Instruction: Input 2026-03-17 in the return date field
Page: home
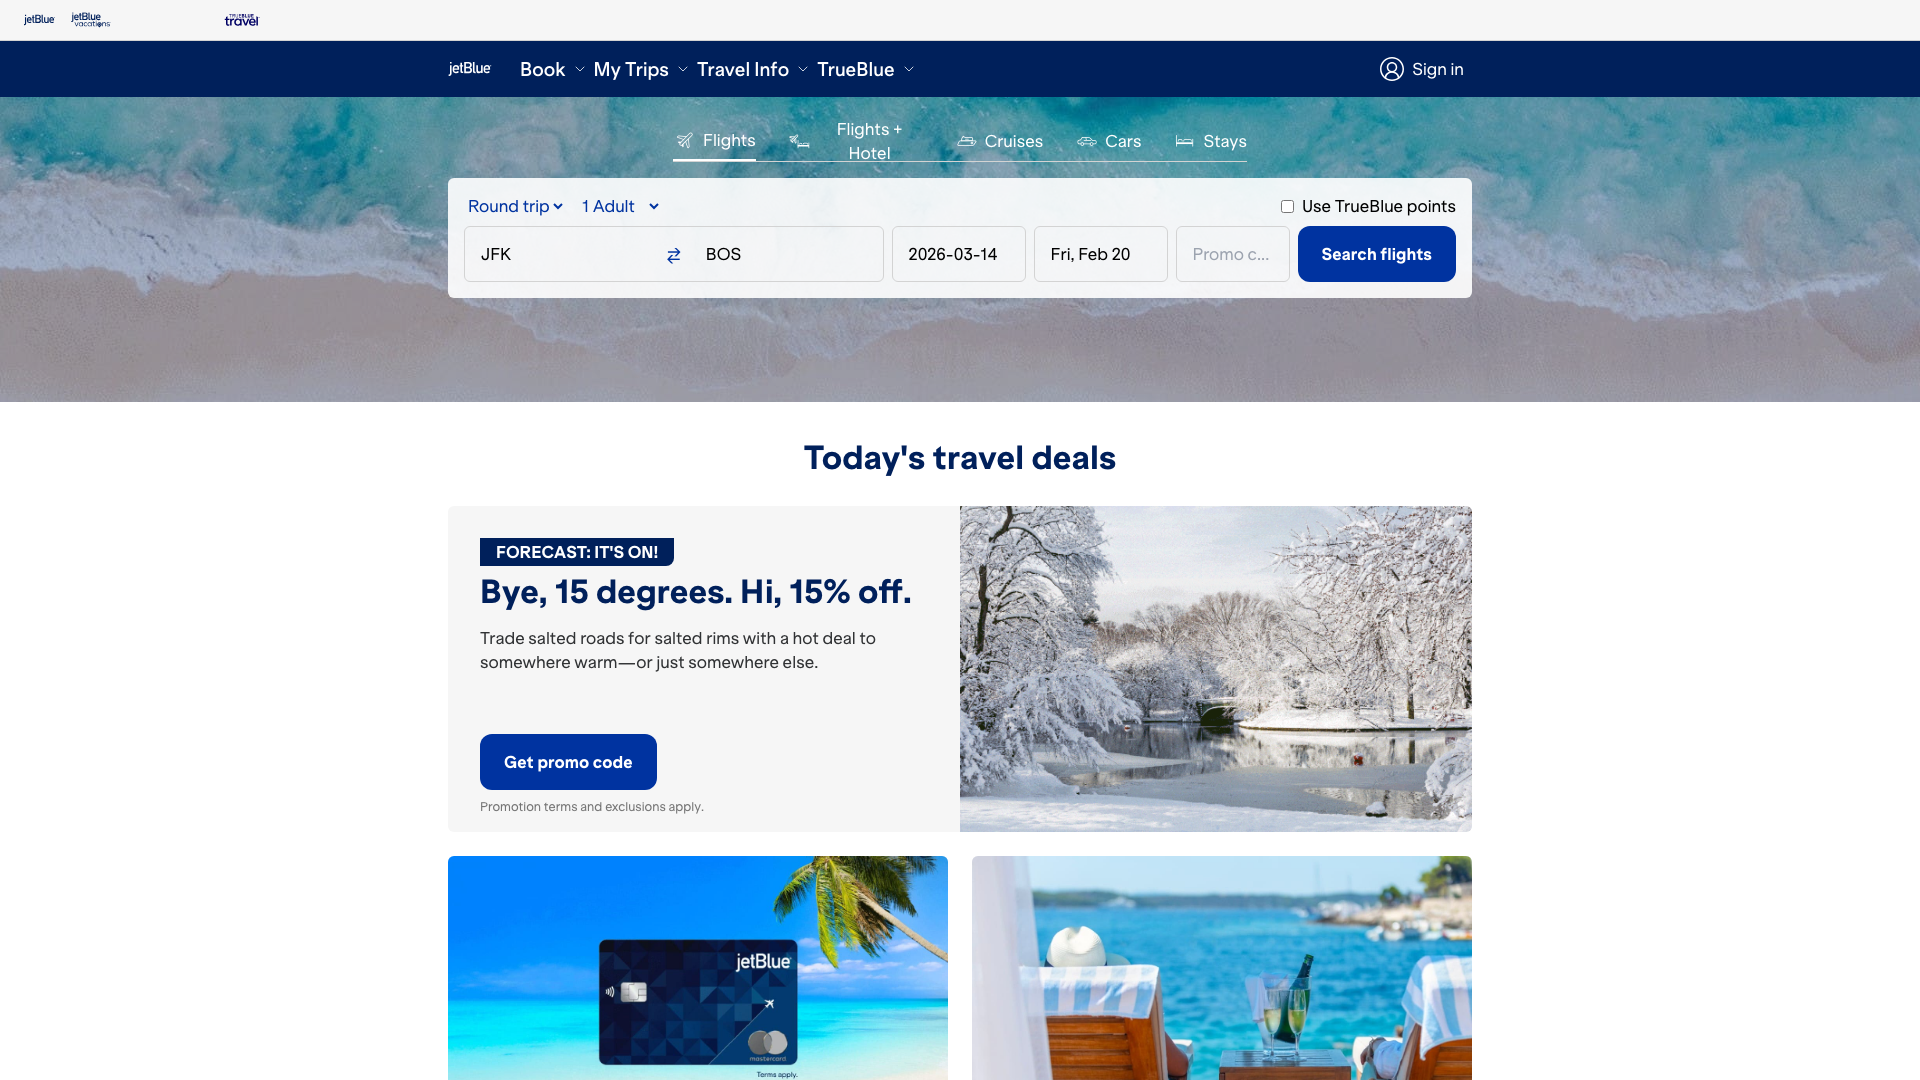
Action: type